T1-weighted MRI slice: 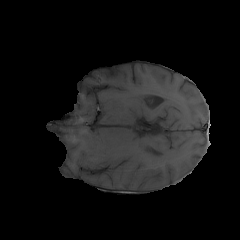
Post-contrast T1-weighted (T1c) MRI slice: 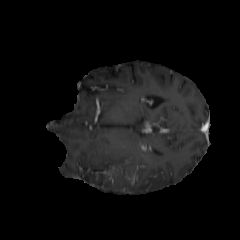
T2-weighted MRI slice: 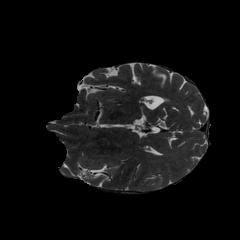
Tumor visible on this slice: yes